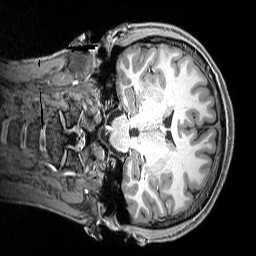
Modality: T1w
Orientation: coronal
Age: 21
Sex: male
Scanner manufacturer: siemens
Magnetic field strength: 3 T
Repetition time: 2.3 s
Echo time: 0.00291 s